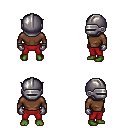
a pixel art fantasy rpg character, male body template, orc, green skin, brown long-sleeve shirt, red pants, brown plain hairstyle, metal helm, metal gloves, four views (front, back, left, right), 2x2 character sprite sheet, small pixel art, hard edges, no anti-aliasing